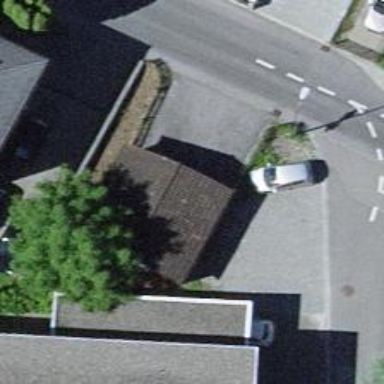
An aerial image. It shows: Group of garages.